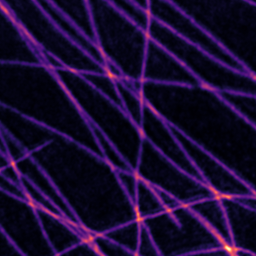
Label: Super-resolution Microtubules image